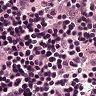
Metastatic tissue present: no